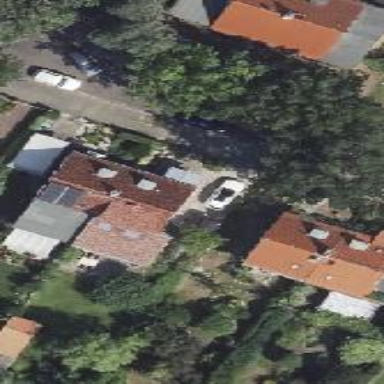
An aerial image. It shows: Semi-detached house with gabled roof.